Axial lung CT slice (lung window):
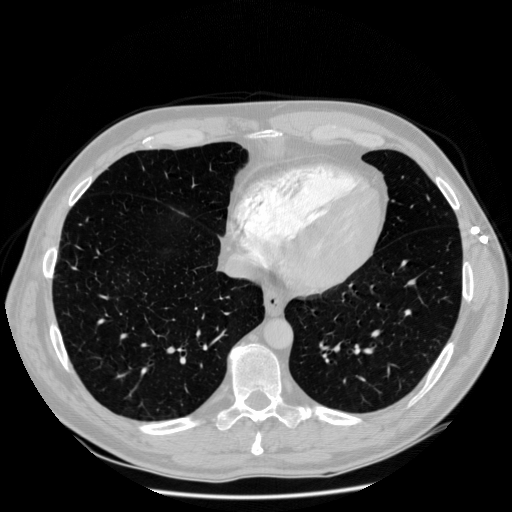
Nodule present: no